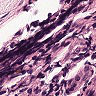
Metastatic tissue present: no